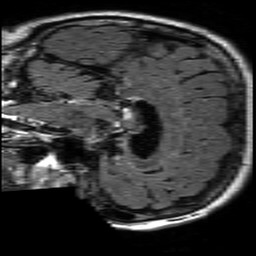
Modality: FLAIR
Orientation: sagittal
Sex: female
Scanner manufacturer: philips
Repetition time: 11 s
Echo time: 0.125 s